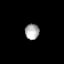
Tissue: lung
Cell type: Myeloid cells
Senescence score: 0.5472
Nuclear area (px): 219
Mean DAPI intensity: 169.233